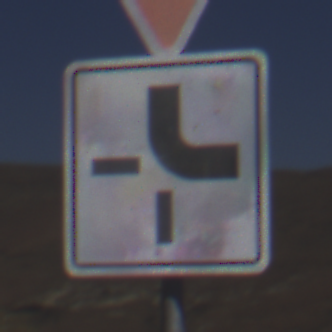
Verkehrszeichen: VerlaufVorfahrtsstrasse4
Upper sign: VorfahrtGewaehren
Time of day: Midday
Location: Outdoor (Nature)
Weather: Clear
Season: NotSpecified
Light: Natural